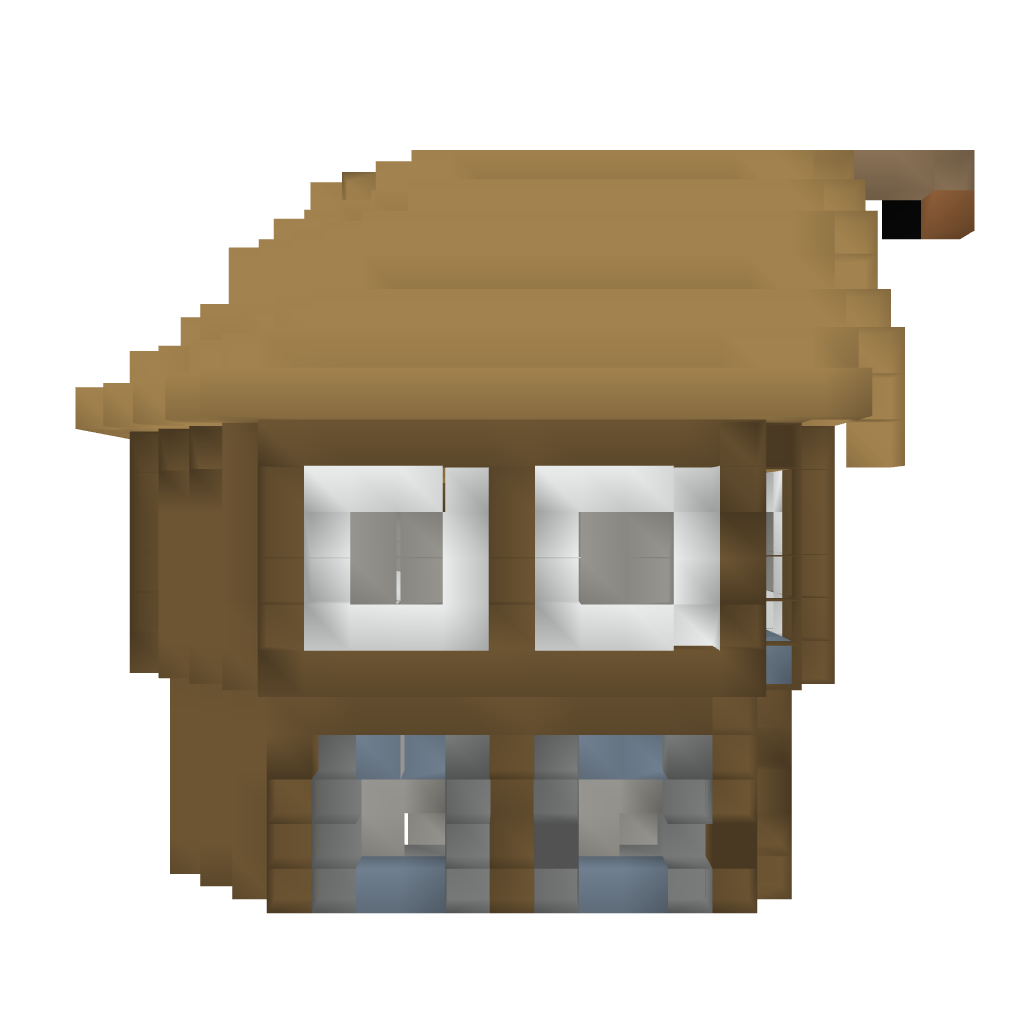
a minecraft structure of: House in the Middle Ages